Field crop: maize
Growth stage: 2
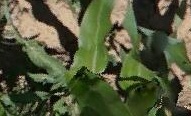
Species: maize